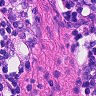
Metastatic tissue present: no